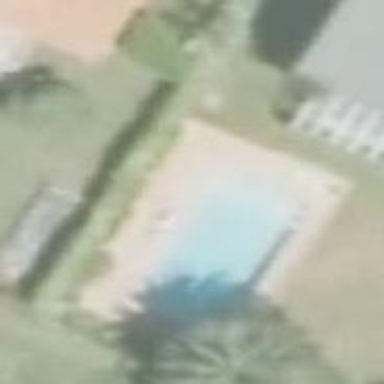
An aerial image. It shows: Swimming pool located in leisure land.